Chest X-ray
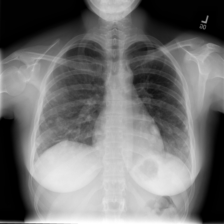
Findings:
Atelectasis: negative
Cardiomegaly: negative
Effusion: negative
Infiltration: negative
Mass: negative
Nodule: positive
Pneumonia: negative
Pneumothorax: negative
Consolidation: negative
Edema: negative
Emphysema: negative
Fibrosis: negative
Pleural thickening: negative
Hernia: negative